Field crop: maize
Growth stage: 2
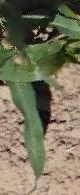
Species: maize